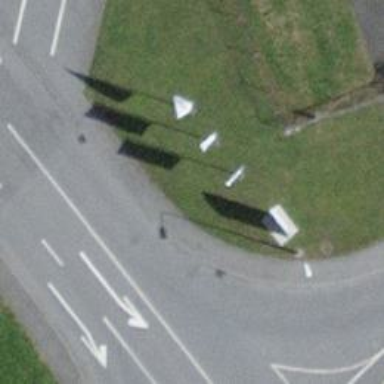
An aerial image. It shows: Flagpole which is man-made.